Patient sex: M
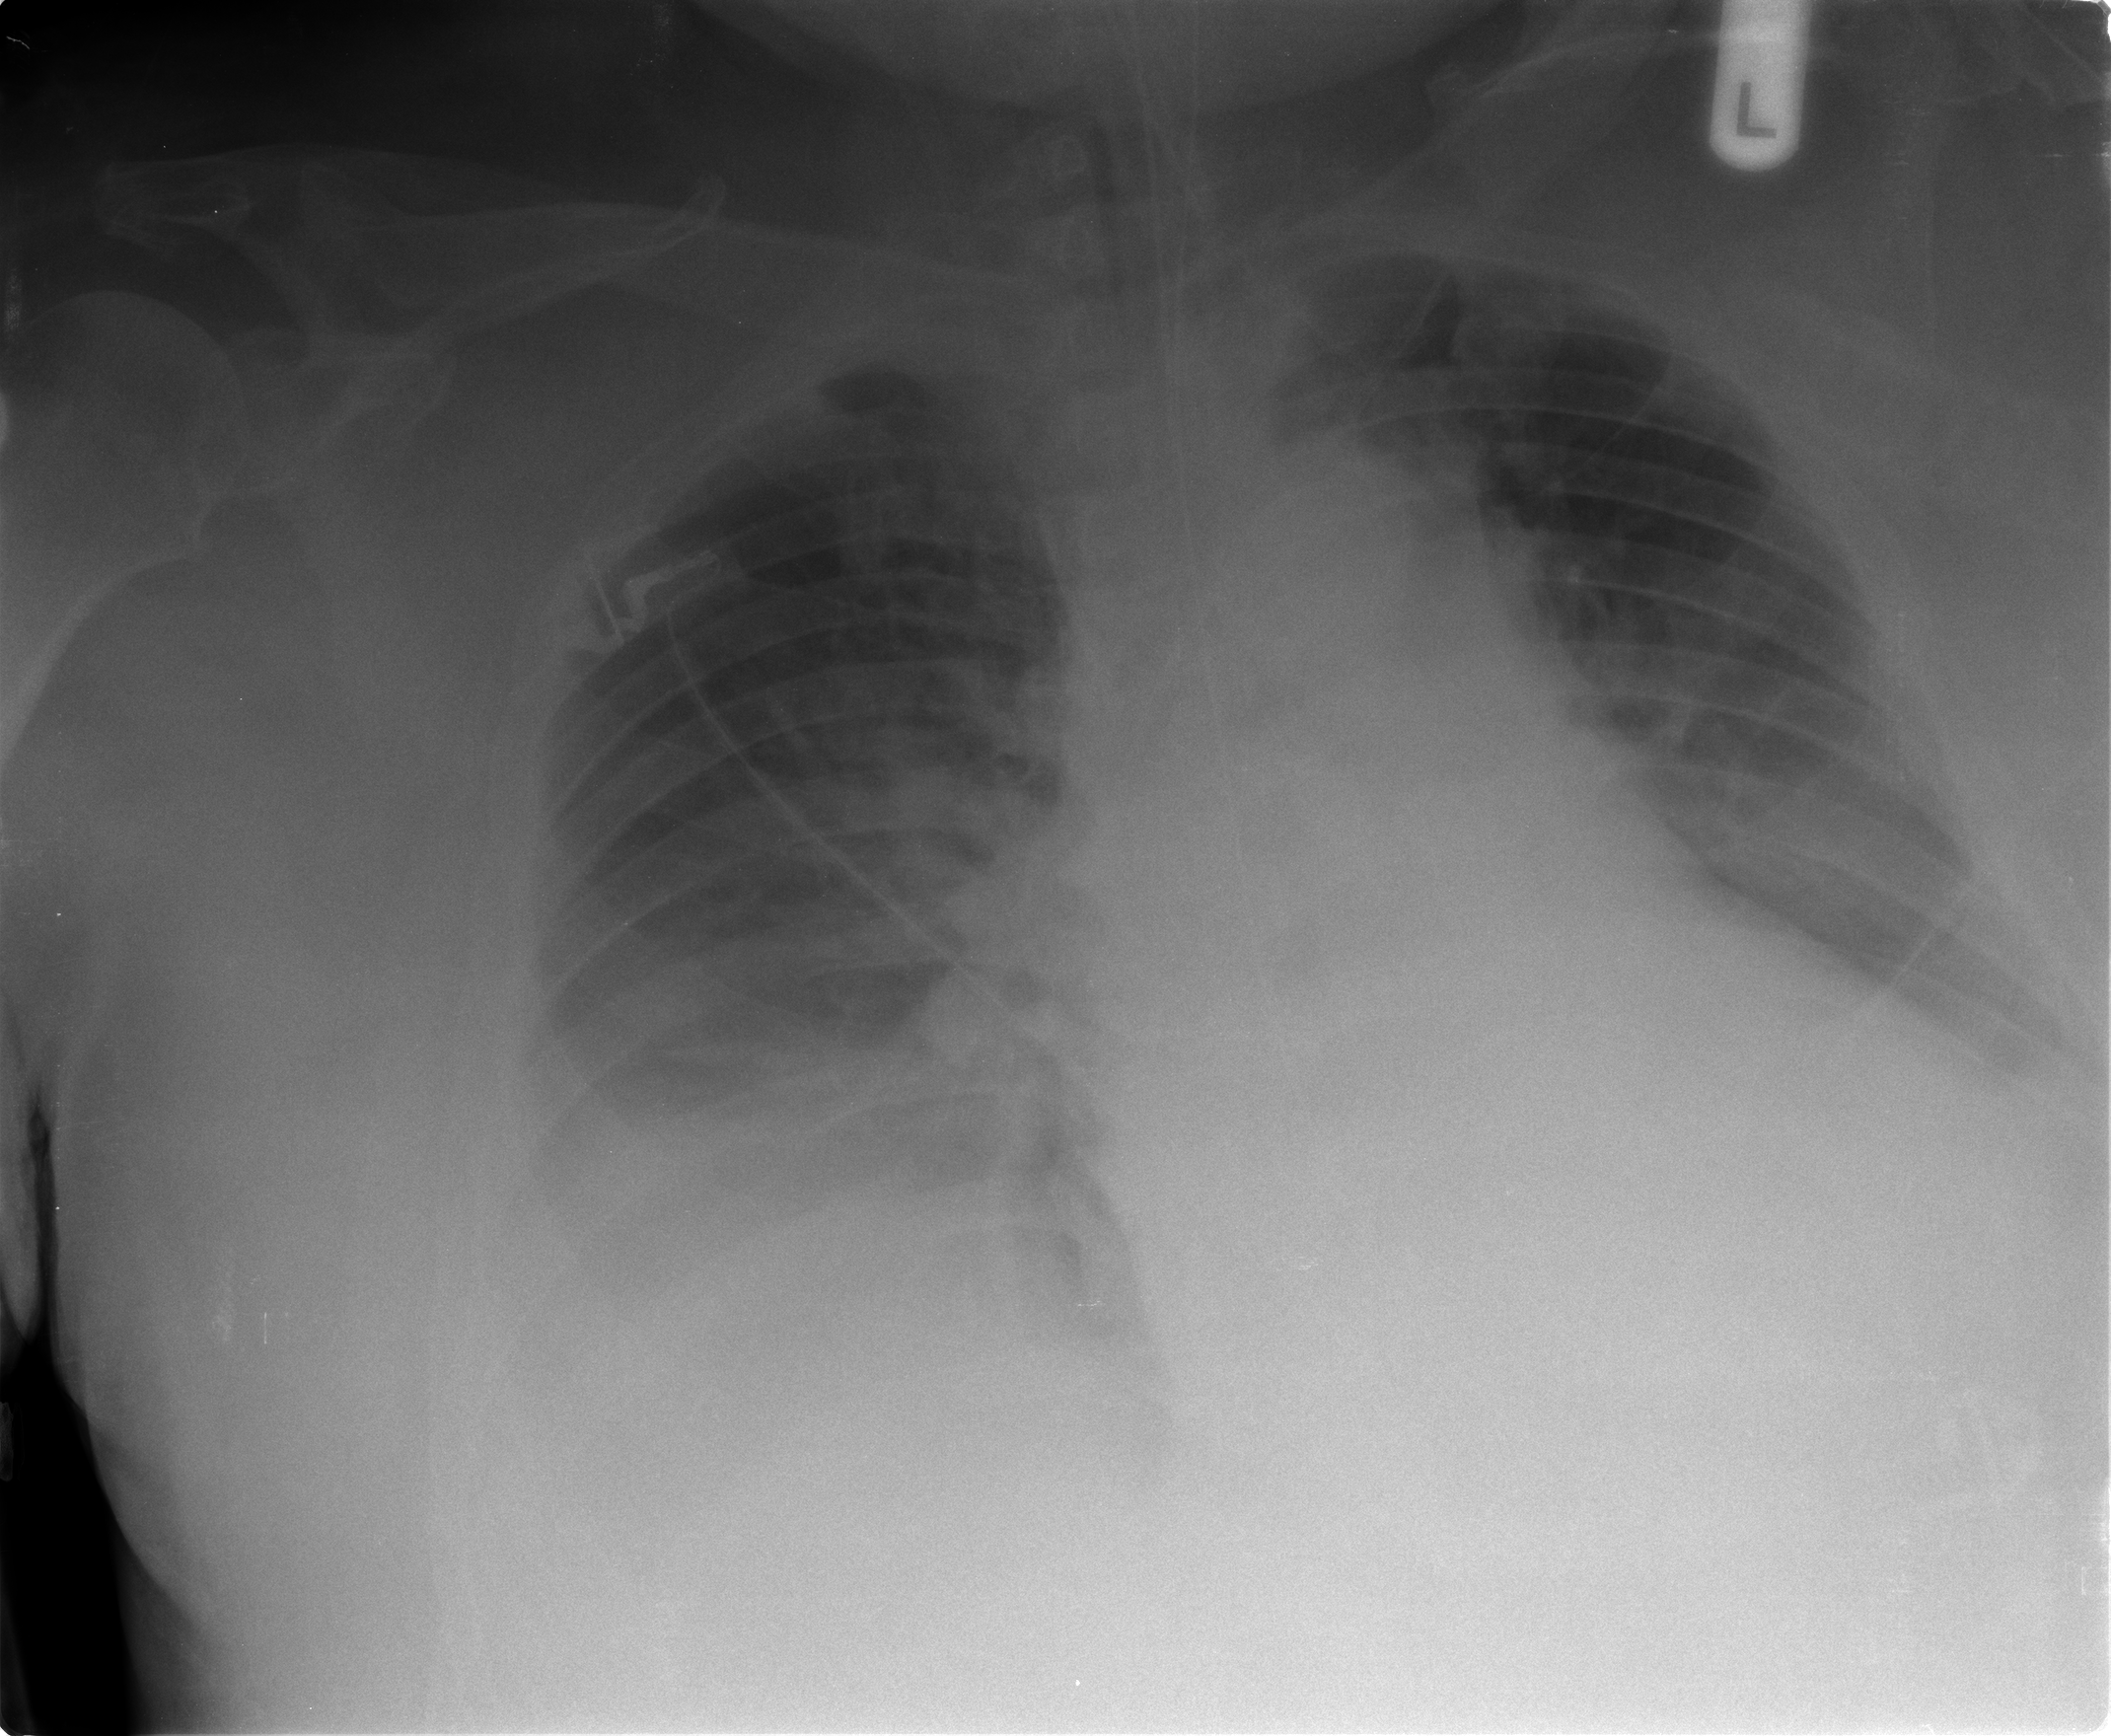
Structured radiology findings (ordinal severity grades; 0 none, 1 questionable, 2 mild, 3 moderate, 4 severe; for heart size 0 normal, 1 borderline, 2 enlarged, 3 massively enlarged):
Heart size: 2
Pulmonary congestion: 2
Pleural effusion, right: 3
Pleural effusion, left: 2
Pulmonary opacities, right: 0
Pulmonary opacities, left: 0
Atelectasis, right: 2
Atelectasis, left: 2